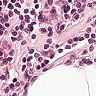
Metastatic tissue present: no